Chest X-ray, AP view. Patient: 51 years old, sex M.
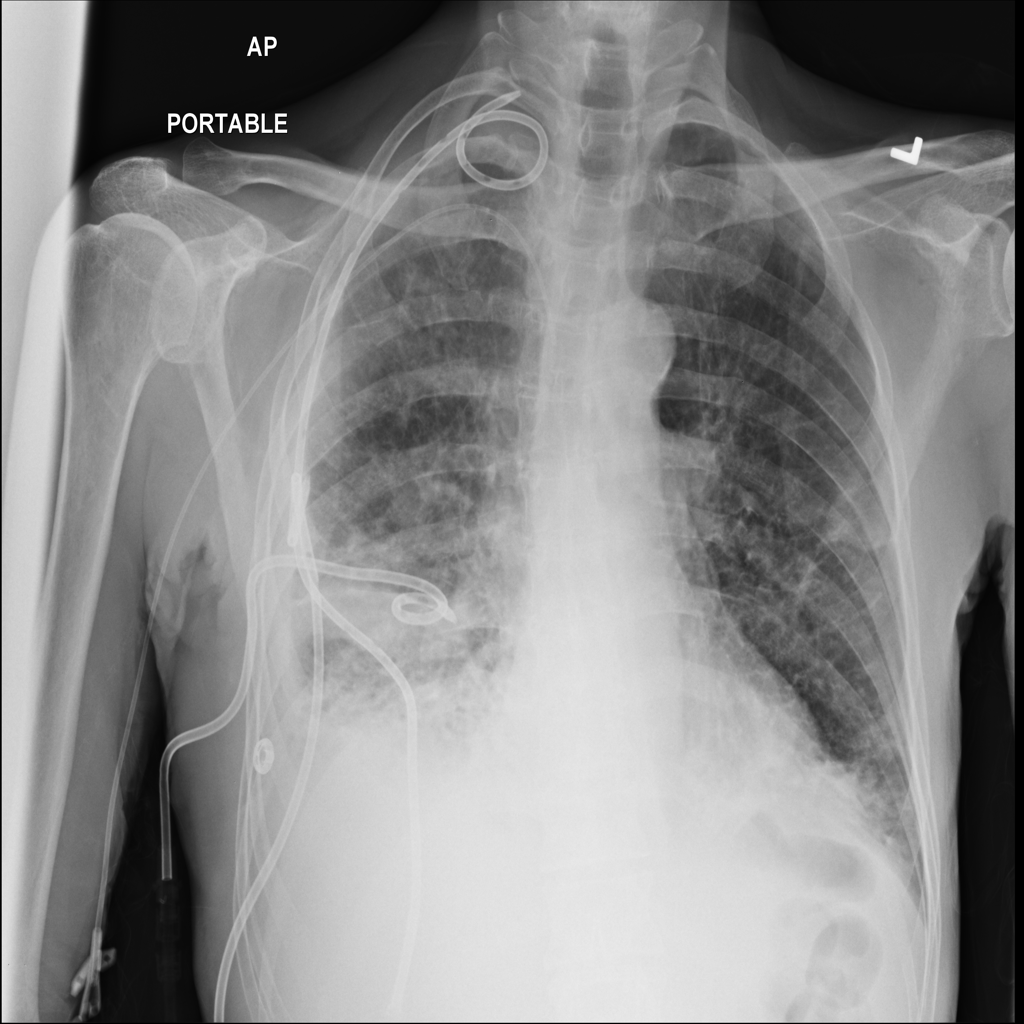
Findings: Infiltration, Pleural_Thickening